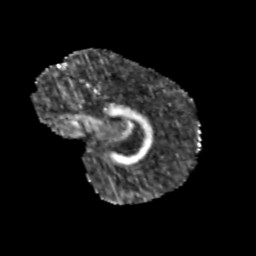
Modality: FA
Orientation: sagittal
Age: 10
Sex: male
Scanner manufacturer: siemens
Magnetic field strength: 3 T
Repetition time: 3.8 s
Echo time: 0.07 s